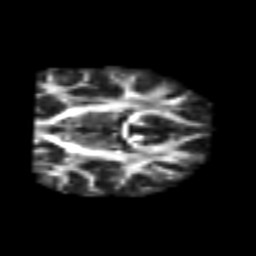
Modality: FA
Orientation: coronal
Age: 25
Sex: male
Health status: healthy